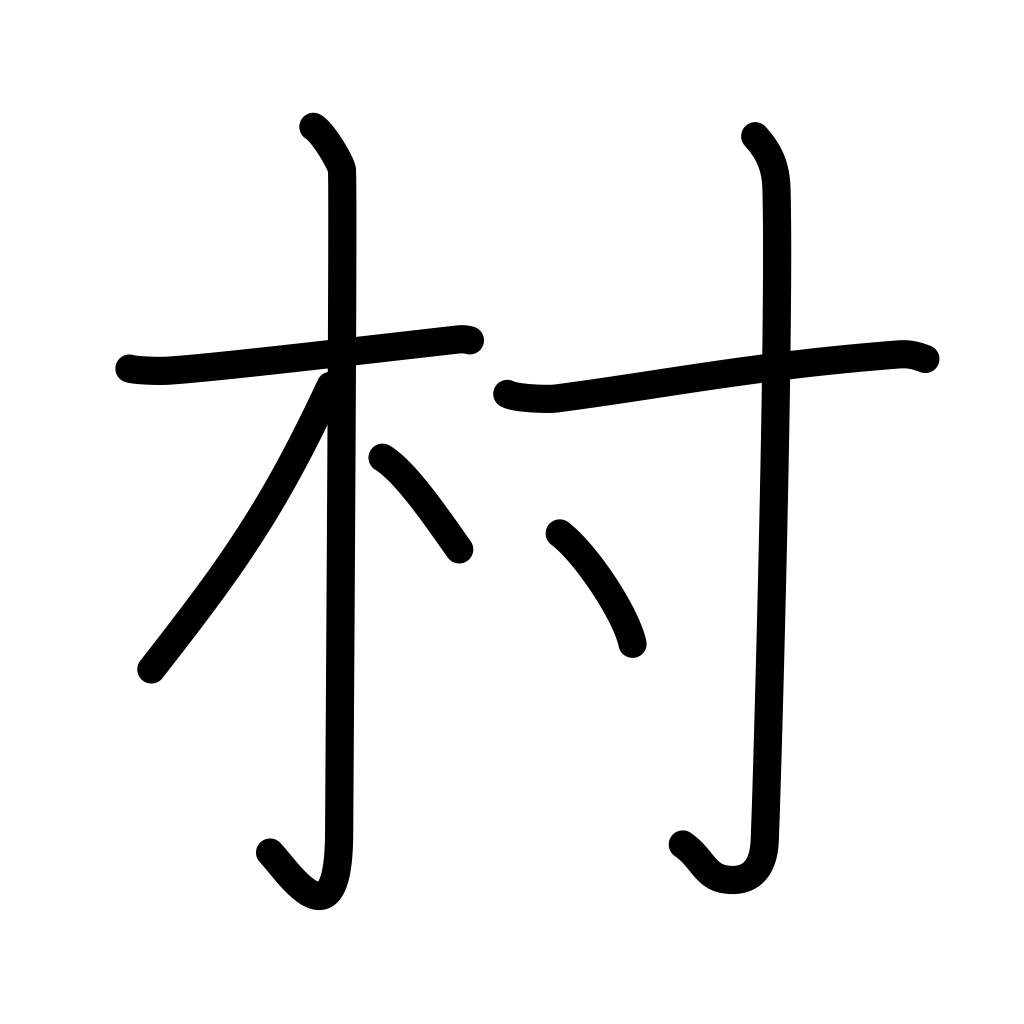
Meaning: village, town